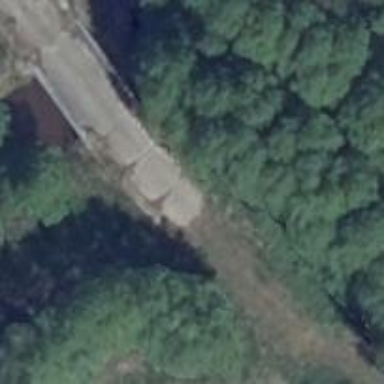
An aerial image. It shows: Concrete track bridge.